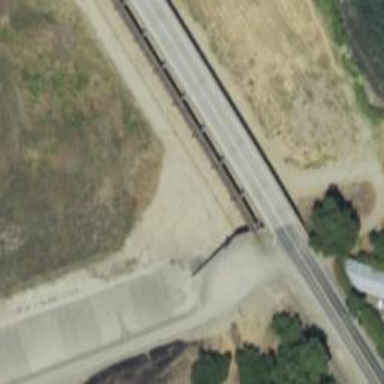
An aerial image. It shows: Preserved railway bridge over the rail line.